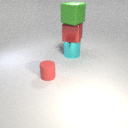
large red metal cube above large cyan metal cylinder